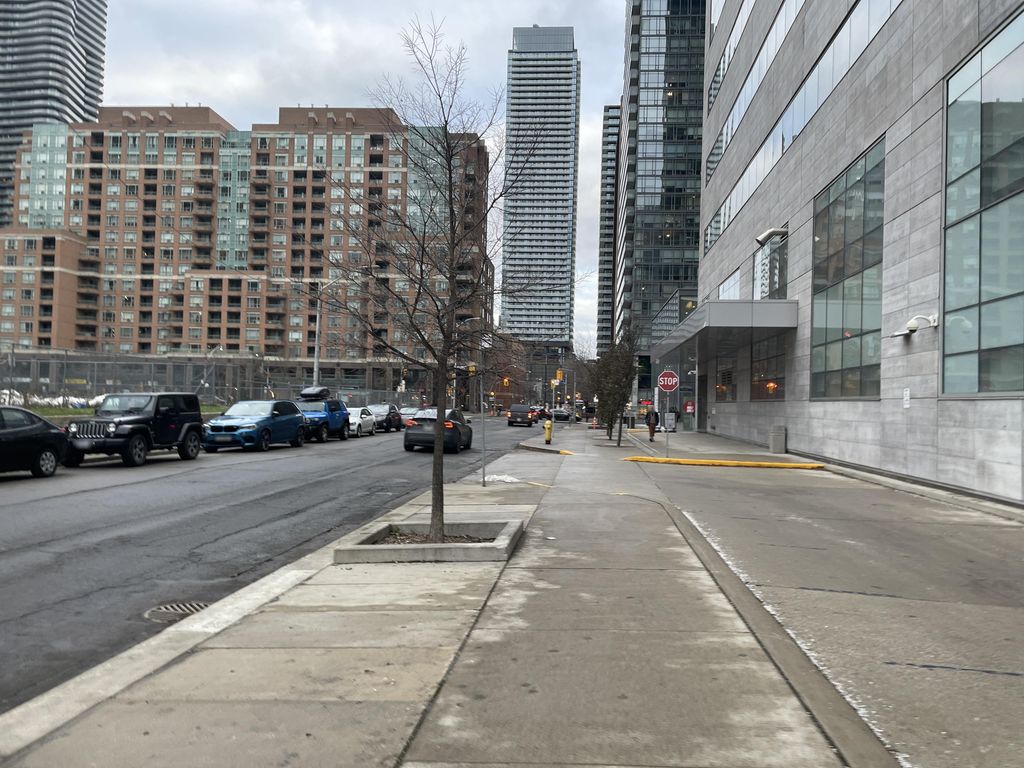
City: toronto